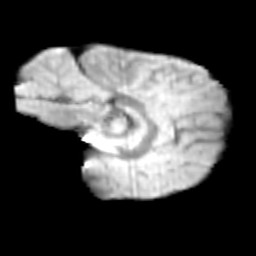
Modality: T2w
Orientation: sagittal
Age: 11
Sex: male
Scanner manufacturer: siemens
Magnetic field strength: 3 T
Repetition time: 3.8 s
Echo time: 0.07 s